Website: bh-photo
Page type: receipt
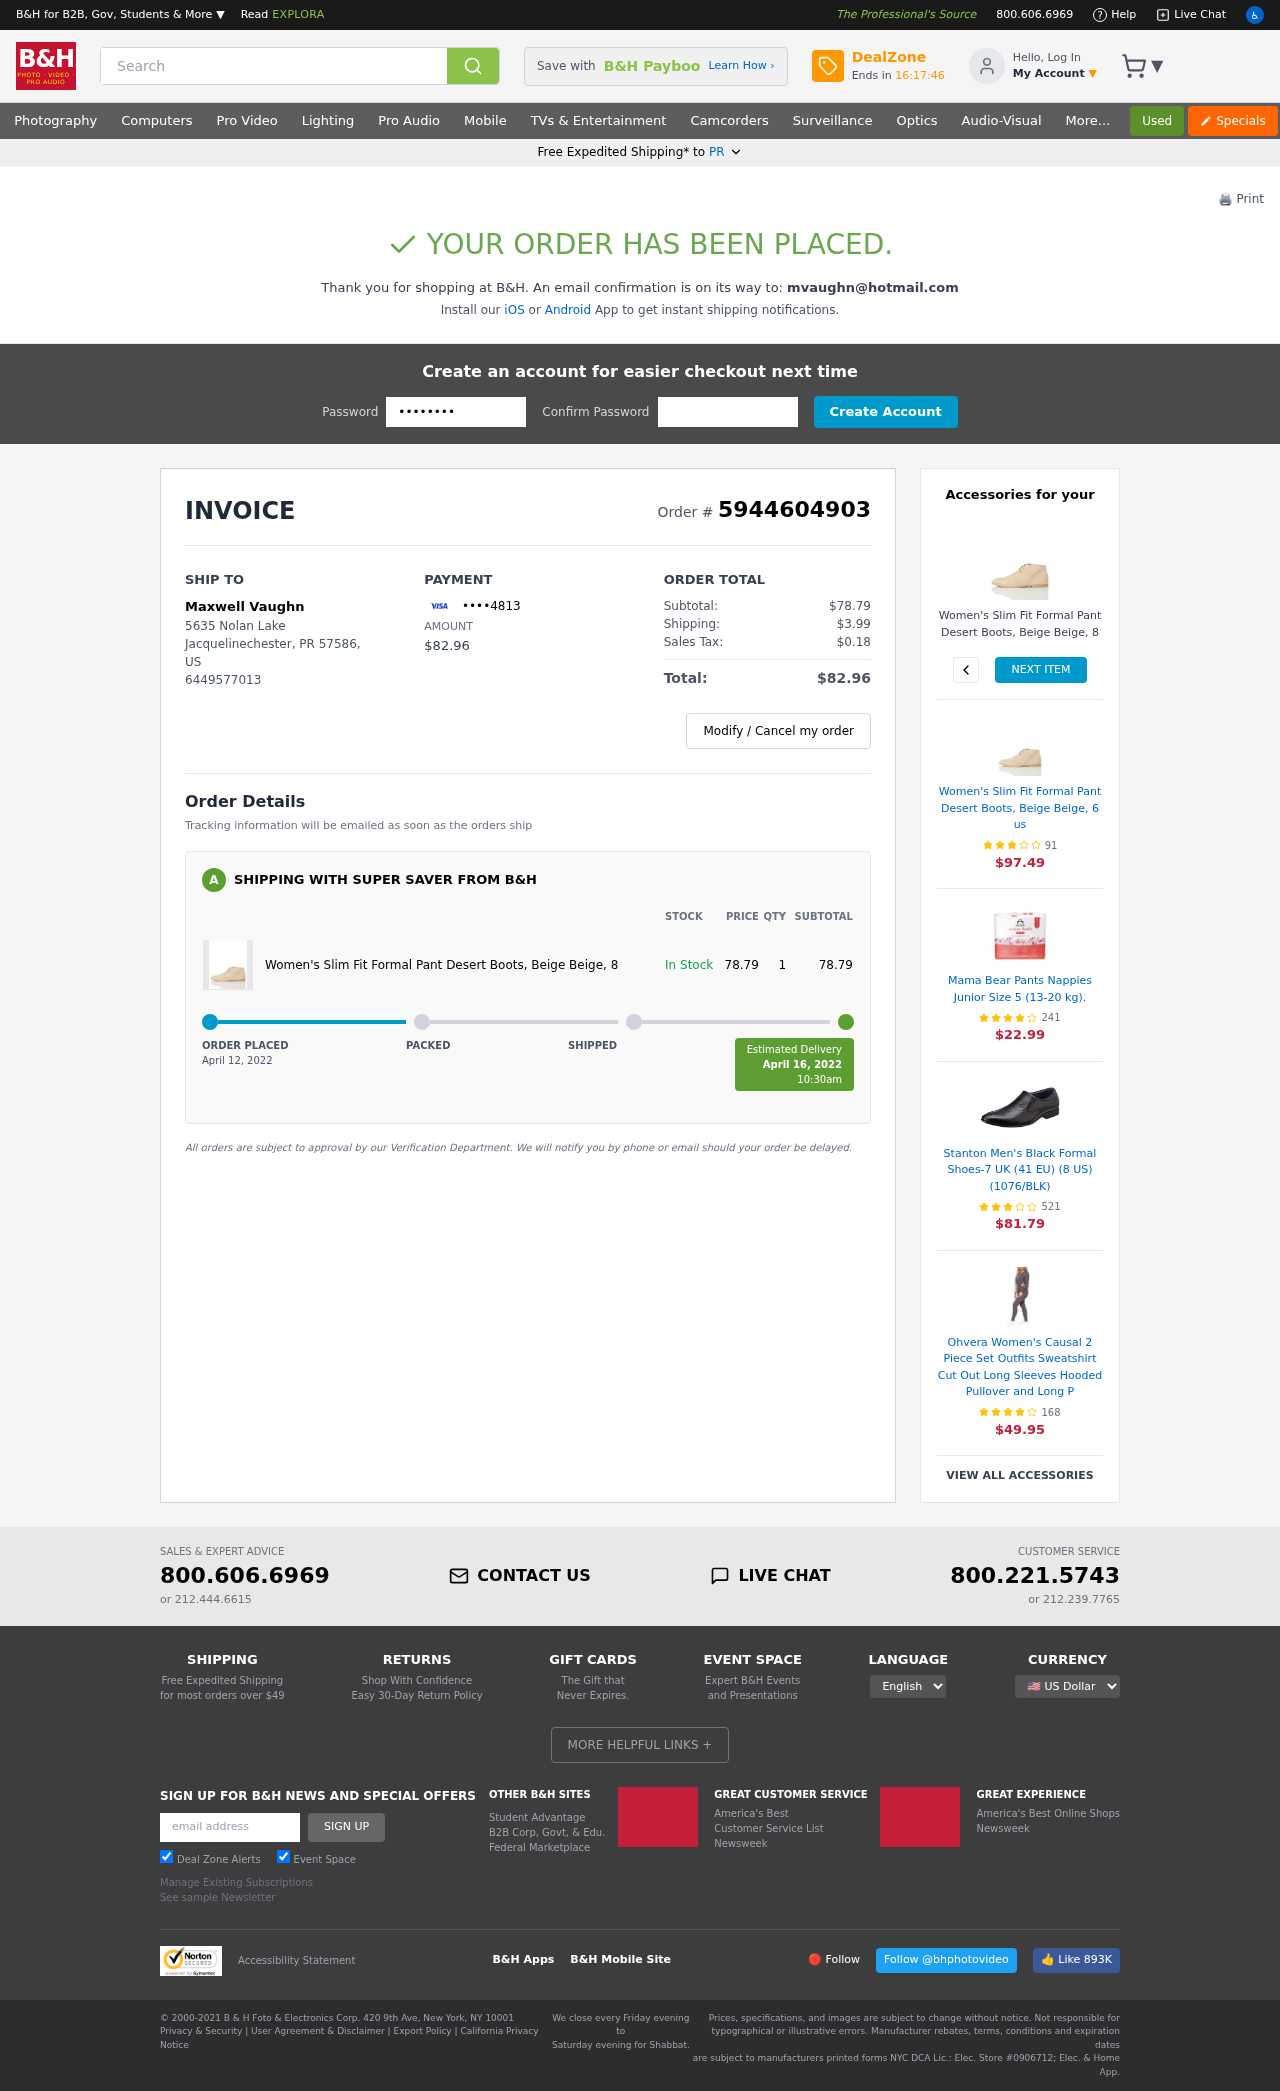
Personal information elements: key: PII_CARD_LAST4
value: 4813
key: PII_CITY
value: Jacquelinechester
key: PII_EMAIL
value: mvaughn@hotmail.com
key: PII_FULLNAME
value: Maxwell Vaughn
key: PII_PHONE
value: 6449577013
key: PII_POSTCODE
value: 57586
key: PII_STATE
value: PR
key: PII_STATE_ABBR
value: PR
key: PII_STREET
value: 5635 Nolan Lake
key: PII_COUNTRY_CODE
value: US
Product elements: key: PRODUCT1_NAME
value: Women's Slim Fit Formal Pant Desert Boots, Beige Beige, 8
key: PRODUCT1_PRICE
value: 78.79
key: PRODUCT1_QUANTITY
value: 1
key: PRODUCT1_NAME2
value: Women's Slim Fit Formal Pant Desert Boots, Beige Beige, 8
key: PRODUCT2_NAME
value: Women's Slim Fit Formal Pant Desert Boots, Beige Beige, 6 us
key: PRODUCT2_NUM_RATINGS
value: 91
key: PRODUCT2_PRICE
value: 97.49
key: PRODUCT3_NAME
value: Mama Bear Pants Nappies Junior Size 5 (13-20 kg).
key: PRODUCT3_NUM_RATINGS
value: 241
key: PRODUCT3_PRICE
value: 22.99
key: PRODUCT4_NAME
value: Stanton Men's Black Formal Shoes-7 UK (41 EU) (8 US) (1076/BLK)
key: PRODUCT4_NUM_RATINGS
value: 521
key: PRODUCT4_PRICE
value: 81.79
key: PRODUCT5_NAME
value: Ohvera Women's Causal 2 Piece Set Outfits Sweatshirt Cut Out Long Sleeves Hooded Pullover and Long P
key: PRODUCT5_NUM_RATINGS
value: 168
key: PRODUCT5_PRICE
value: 49.95
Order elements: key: ORDER_ID
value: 5944604903
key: ORDER_TOTAL
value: $82.96
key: ORDER_SUBTOTAL
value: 78.79
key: ORDER_SUBTOTAL
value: $78.79
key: ORDER_SHIPPING_COST
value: $3.99
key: ORDER_TAX
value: $0.18
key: ORDER_DATE
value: April 12, 2022
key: ORDER_DELIVERY_DATE
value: April 16, 2022
Search elements: key: HEADER_SEARCH
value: Search